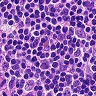
Metastatic tissue present: no